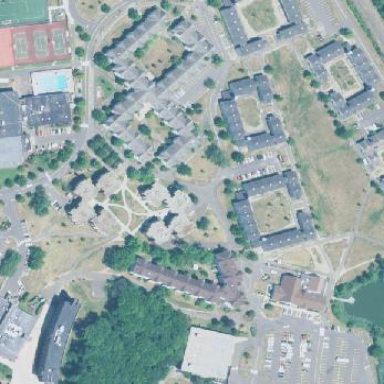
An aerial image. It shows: Dormitory building.